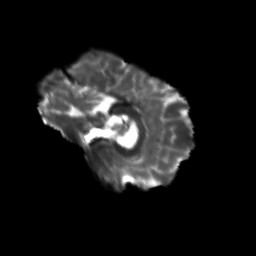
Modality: T2w
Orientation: sagittal
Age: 21
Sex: male
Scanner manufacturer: siemens
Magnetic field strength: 3 T
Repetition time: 3.5 s
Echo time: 0.104 s